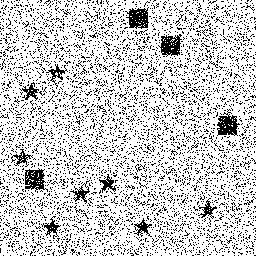
Squares: 4
Triangles: 0
Stars: 8
Total shapes: 12